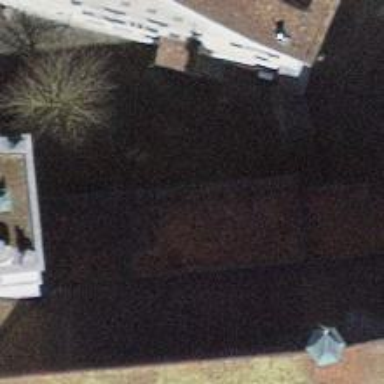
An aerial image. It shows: Wall barrier.